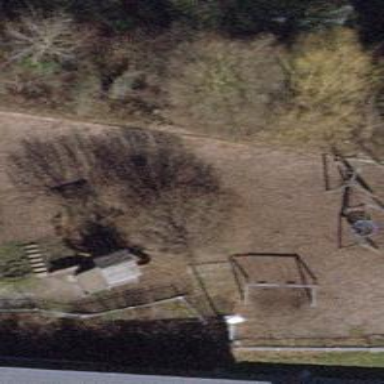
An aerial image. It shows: Playground area for leisure land.